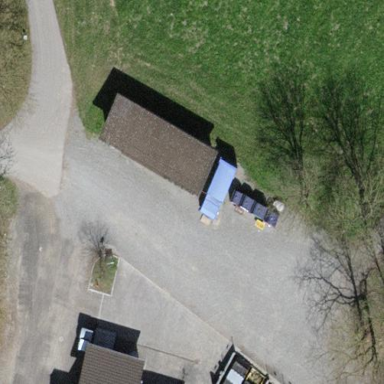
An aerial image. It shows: Recycling center that accepts green and garden waste.